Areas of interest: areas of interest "Business office"
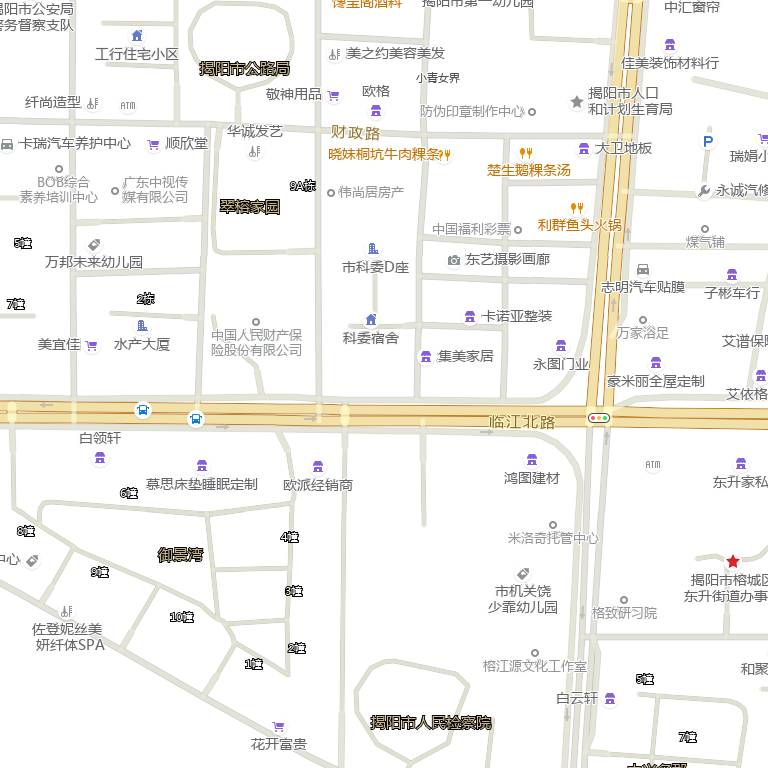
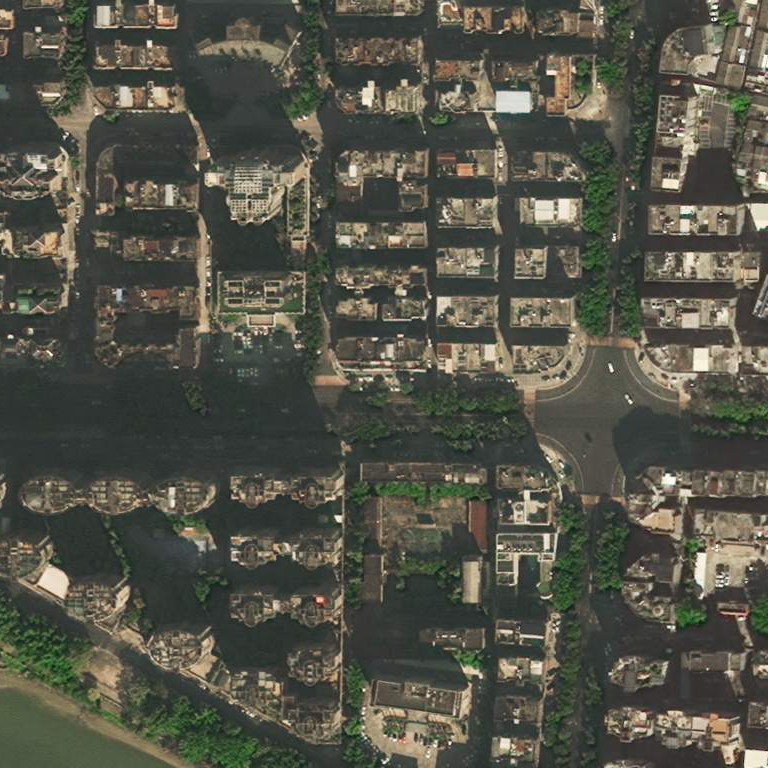